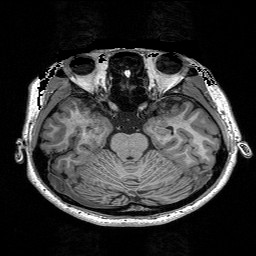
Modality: T1w
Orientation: coronal